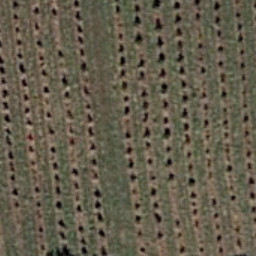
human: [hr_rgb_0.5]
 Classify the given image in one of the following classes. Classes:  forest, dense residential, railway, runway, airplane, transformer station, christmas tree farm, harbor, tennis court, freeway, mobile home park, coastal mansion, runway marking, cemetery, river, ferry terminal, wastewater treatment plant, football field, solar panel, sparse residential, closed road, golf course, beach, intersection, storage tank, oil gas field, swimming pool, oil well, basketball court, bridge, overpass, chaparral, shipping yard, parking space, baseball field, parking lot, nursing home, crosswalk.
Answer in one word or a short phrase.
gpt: christmas tree farm